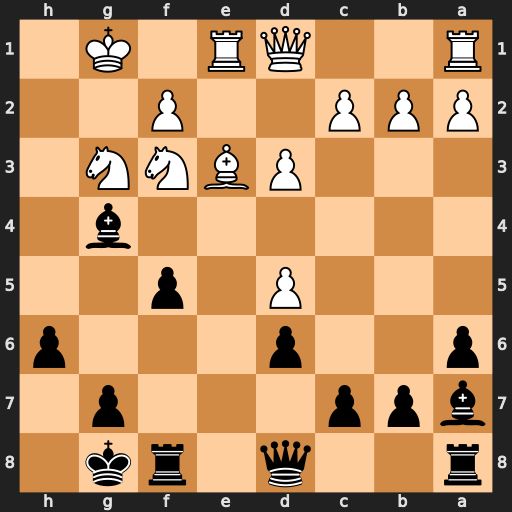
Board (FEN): r2q1rk1/bpp3p1/p2p3p/3P1p2/6b1/3PBNN1/PPP2P2/R2QR1K1
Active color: b
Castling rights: -
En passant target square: -
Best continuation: f4 Bxa7 fxg3